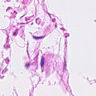
Metastatic tissue present: no